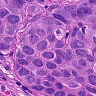
Metastatic tissue present: yes